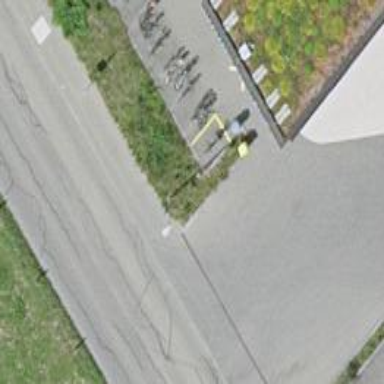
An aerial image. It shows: Bicycle rental facility.